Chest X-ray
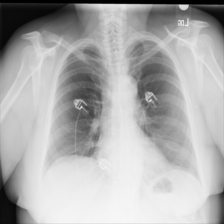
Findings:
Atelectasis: positive
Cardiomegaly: negative
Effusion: negative
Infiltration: negative
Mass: negative
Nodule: negative
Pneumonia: negative
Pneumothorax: negative
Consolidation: negative
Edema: negative
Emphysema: negative
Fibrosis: negative
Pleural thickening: negative
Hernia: negative